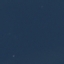
Label: SeaLake